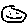
Label: smiley face